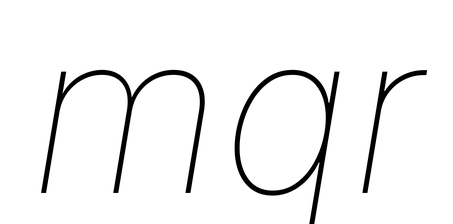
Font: Inter-Italic_Thin_Italic